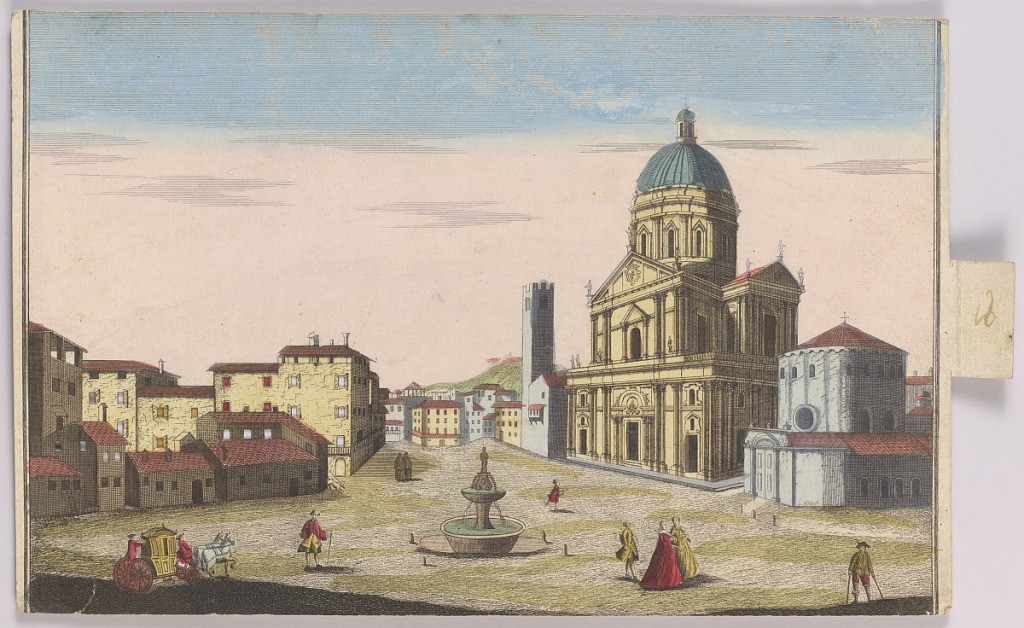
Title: Peep-Show Print
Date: mid-18th century
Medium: Engraving and brush and wash on paper
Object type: Print
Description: Peep-show print